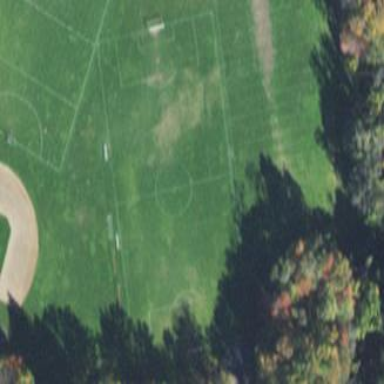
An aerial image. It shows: Grassy pitch designated for soccer and lacrosse.